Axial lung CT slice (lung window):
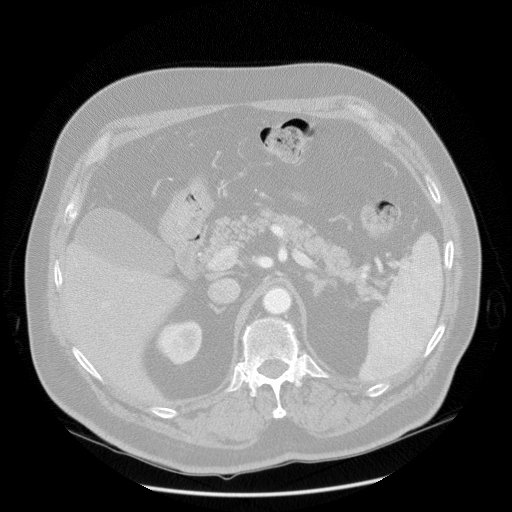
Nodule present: no